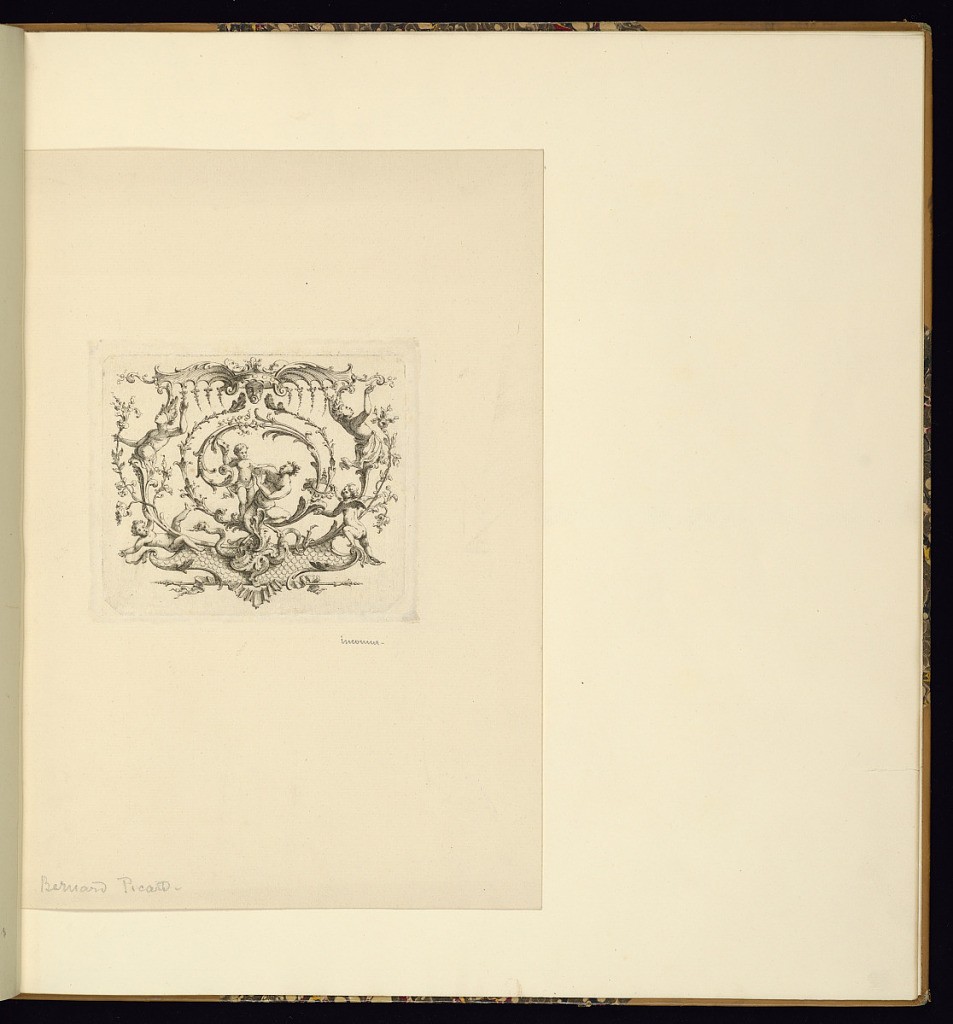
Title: Ornament Design
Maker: Bernard Picart, 1673–1733
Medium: Engraving on laid paper
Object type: Print
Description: Ornament design featuring motifs including putti, scrolling acanthus leaves, snakes, a satyr, mascaron, masks, branches, fish scale pattern, and batwings. The figures emerging from scrolling acanthus leaves on either side are accorded "African" or "American" attributes, notably, the headdresses.